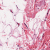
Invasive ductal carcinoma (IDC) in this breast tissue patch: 0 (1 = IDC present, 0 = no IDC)